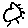
Label: sun